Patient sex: M
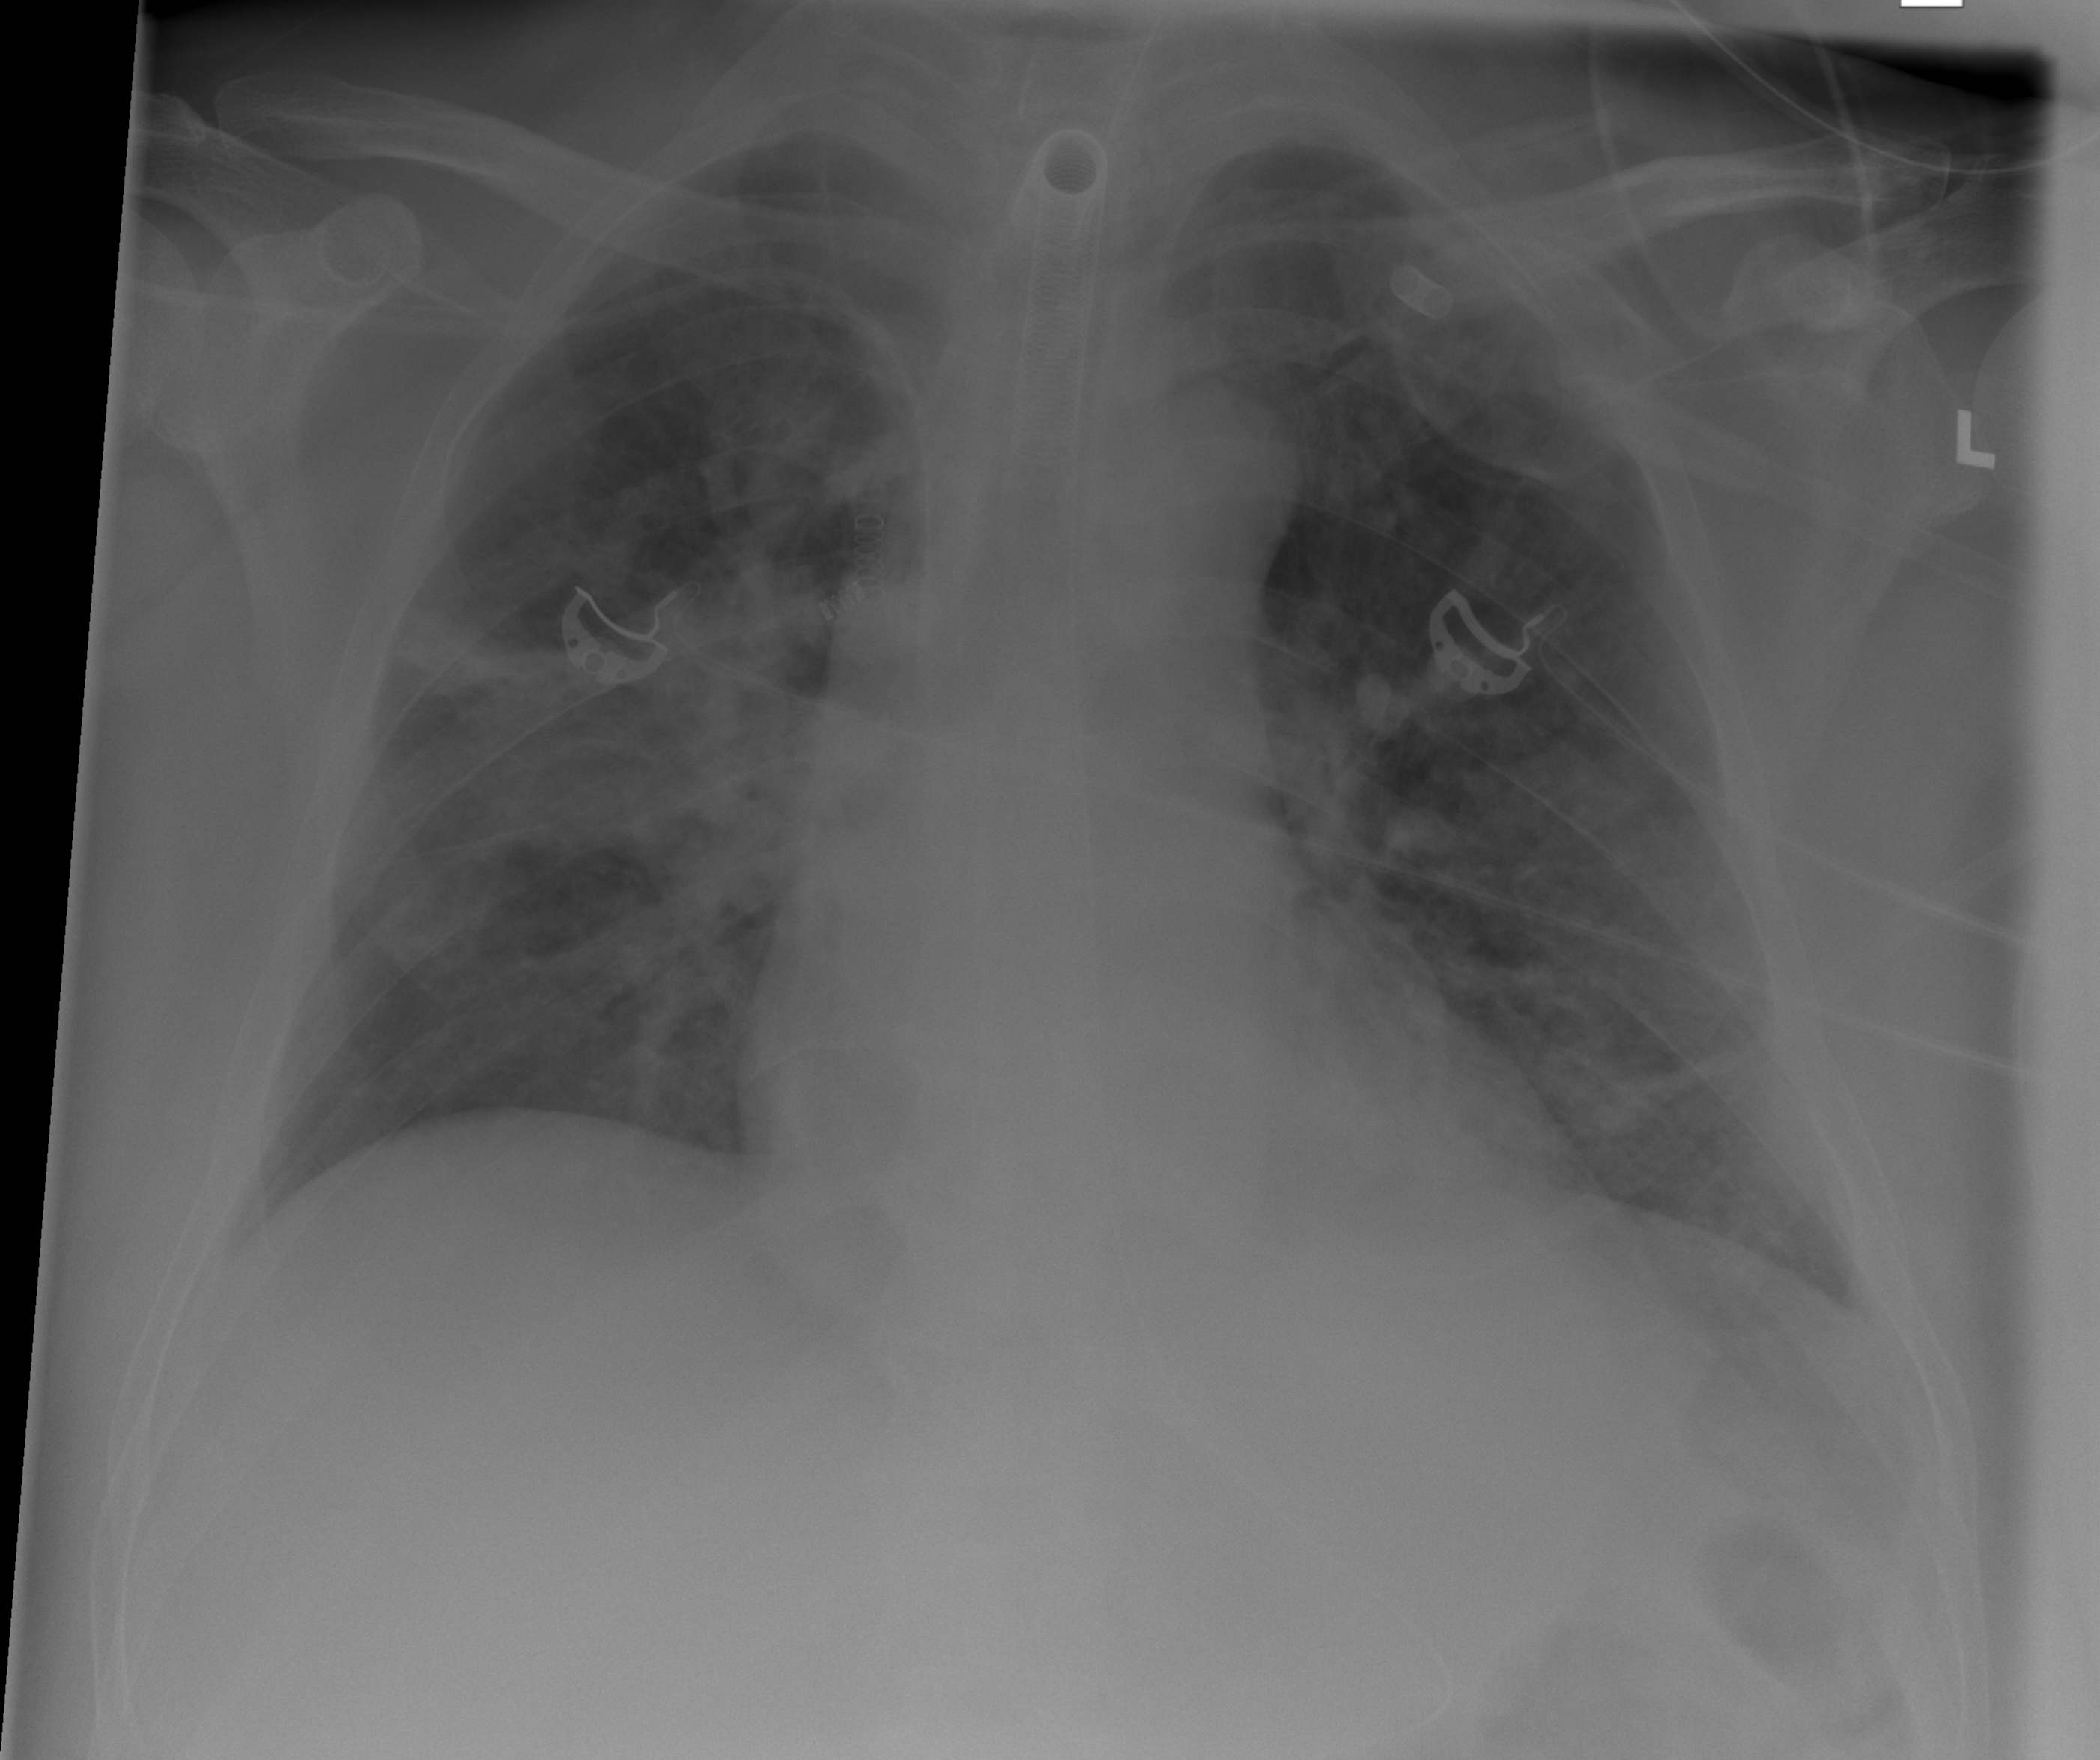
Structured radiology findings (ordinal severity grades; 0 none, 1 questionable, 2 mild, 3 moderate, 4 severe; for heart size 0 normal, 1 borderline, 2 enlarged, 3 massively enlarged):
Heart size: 0
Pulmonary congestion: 0
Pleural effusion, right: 0
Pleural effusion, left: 0
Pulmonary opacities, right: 2
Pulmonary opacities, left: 0
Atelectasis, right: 2
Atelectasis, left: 2